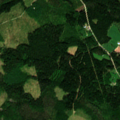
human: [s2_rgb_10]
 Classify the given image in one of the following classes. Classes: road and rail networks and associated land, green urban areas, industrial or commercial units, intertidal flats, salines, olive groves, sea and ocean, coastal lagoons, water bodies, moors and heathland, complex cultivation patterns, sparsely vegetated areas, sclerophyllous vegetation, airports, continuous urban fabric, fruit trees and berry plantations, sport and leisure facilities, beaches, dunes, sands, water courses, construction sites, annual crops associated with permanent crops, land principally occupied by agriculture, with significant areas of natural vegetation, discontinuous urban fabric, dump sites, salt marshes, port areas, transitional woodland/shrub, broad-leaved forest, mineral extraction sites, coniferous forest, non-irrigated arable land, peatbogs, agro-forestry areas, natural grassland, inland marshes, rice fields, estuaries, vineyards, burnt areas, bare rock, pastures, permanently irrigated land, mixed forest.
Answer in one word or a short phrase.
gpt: coniferous forest, mixed forest, transitional woodland/shrub